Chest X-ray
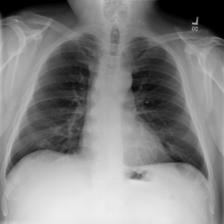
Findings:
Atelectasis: negative
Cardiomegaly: negative
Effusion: negative
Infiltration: negative
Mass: negative
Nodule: negative
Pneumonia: negative
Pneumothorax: negative
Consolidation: negative
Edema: negative
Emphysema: negative
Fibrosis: negative
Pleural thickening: negative
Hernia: negative